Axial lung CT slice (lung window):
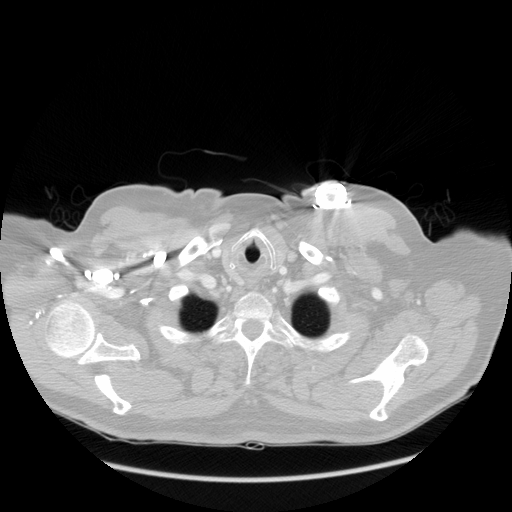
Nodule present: no